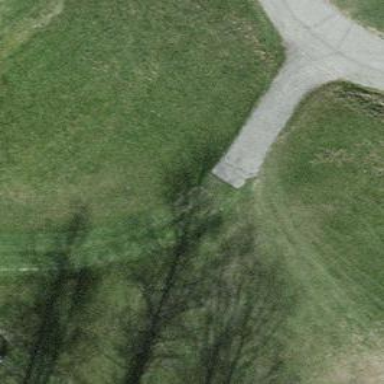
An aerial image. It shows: Designated golf cart path that is service road.